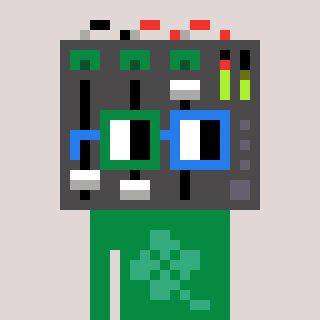
a pixel art character with square green and blue glasses, a mixer-shaped head and a green-colored body on a warm background